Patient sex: M
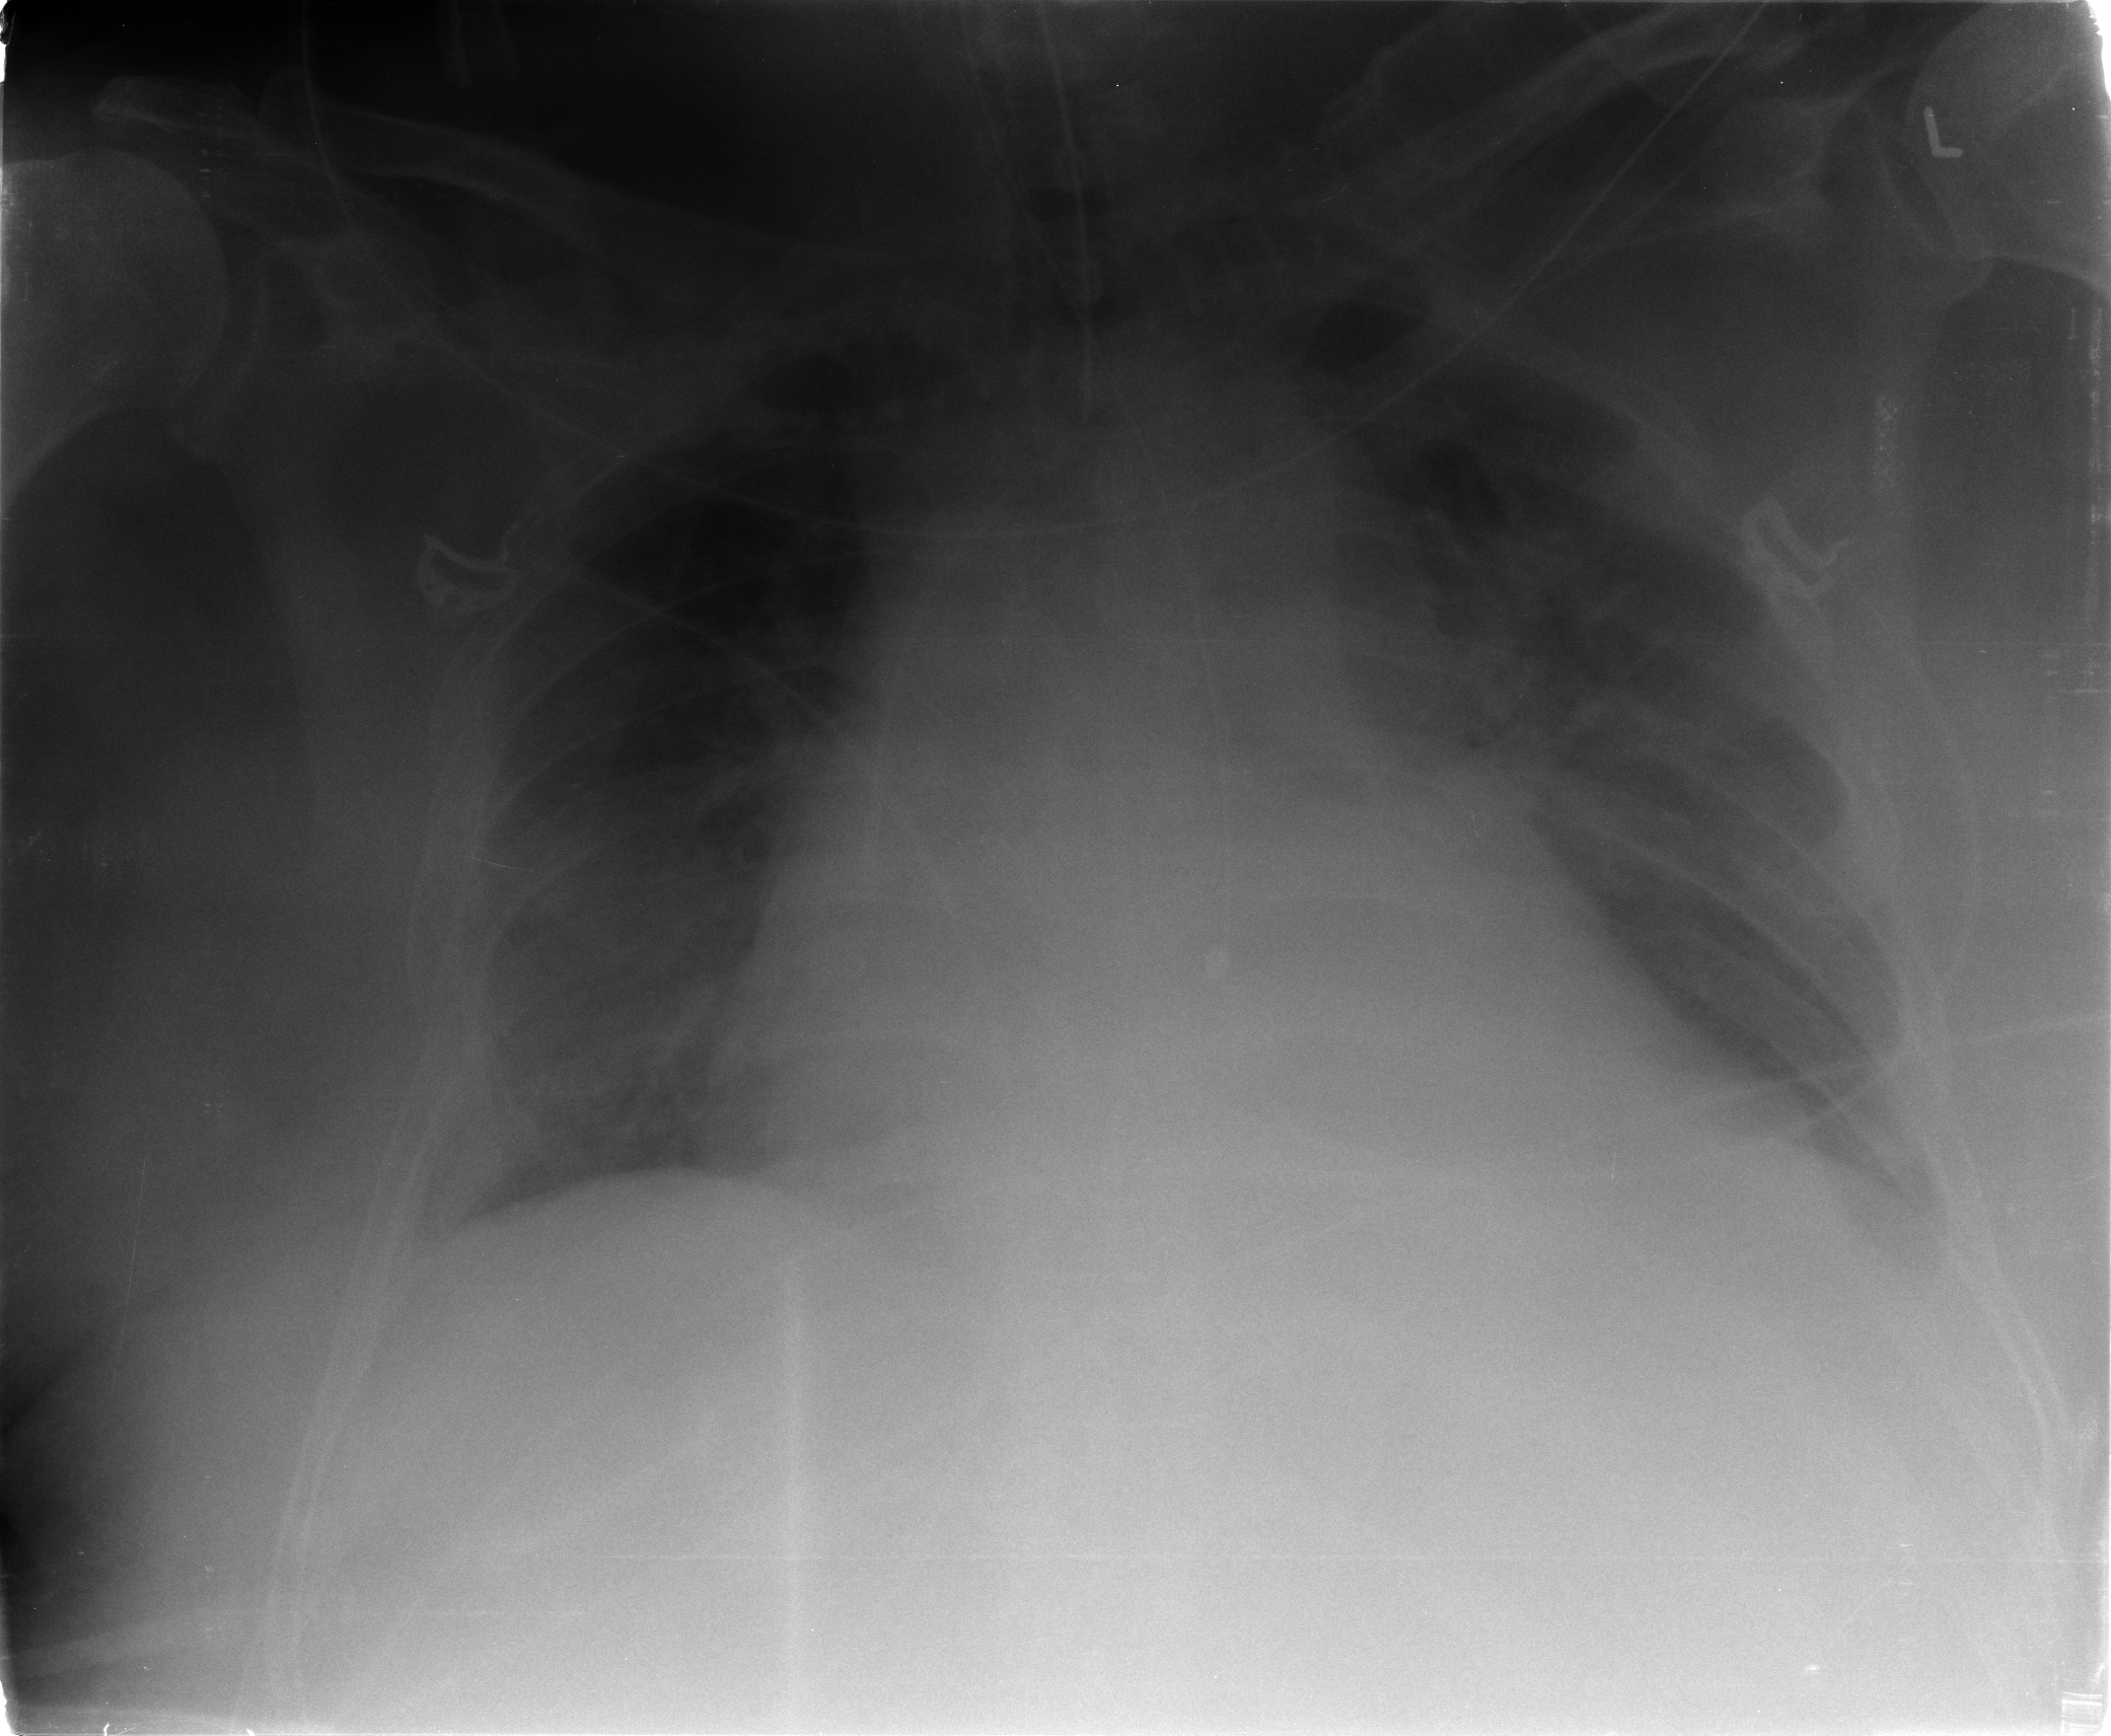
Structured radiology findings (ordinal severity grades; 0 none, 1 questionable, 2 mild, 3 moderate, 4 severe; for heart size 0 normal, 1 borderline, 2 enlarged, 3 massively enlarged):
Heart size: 3
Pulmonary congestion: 3
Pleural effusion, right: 0
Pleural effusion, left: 0
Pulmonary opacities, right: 0
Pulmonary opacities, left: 0
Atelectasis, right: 3
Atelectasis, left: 3